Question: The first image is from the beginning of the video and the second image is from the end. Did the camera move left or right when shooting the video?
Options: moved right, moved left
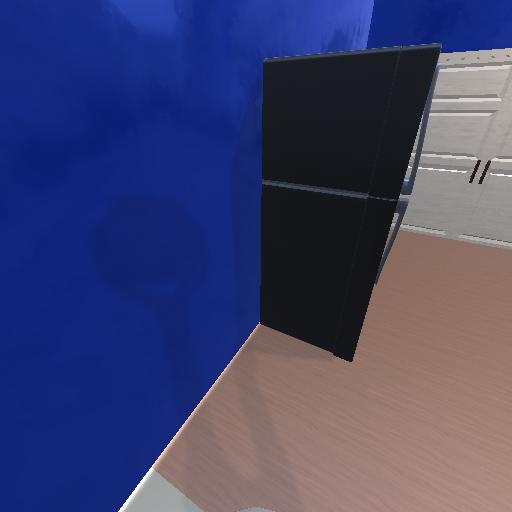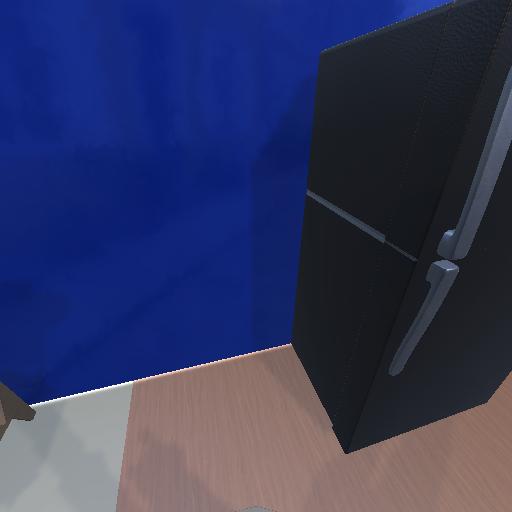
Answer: moved right